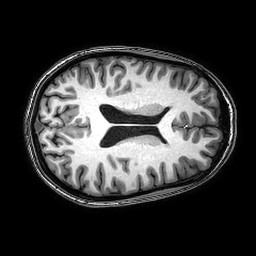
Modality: T1w
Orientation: axial
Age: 29
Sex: female
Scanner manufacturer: philips
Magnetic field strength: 3 T
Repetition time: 0.00828 s
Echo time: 0.00381 s